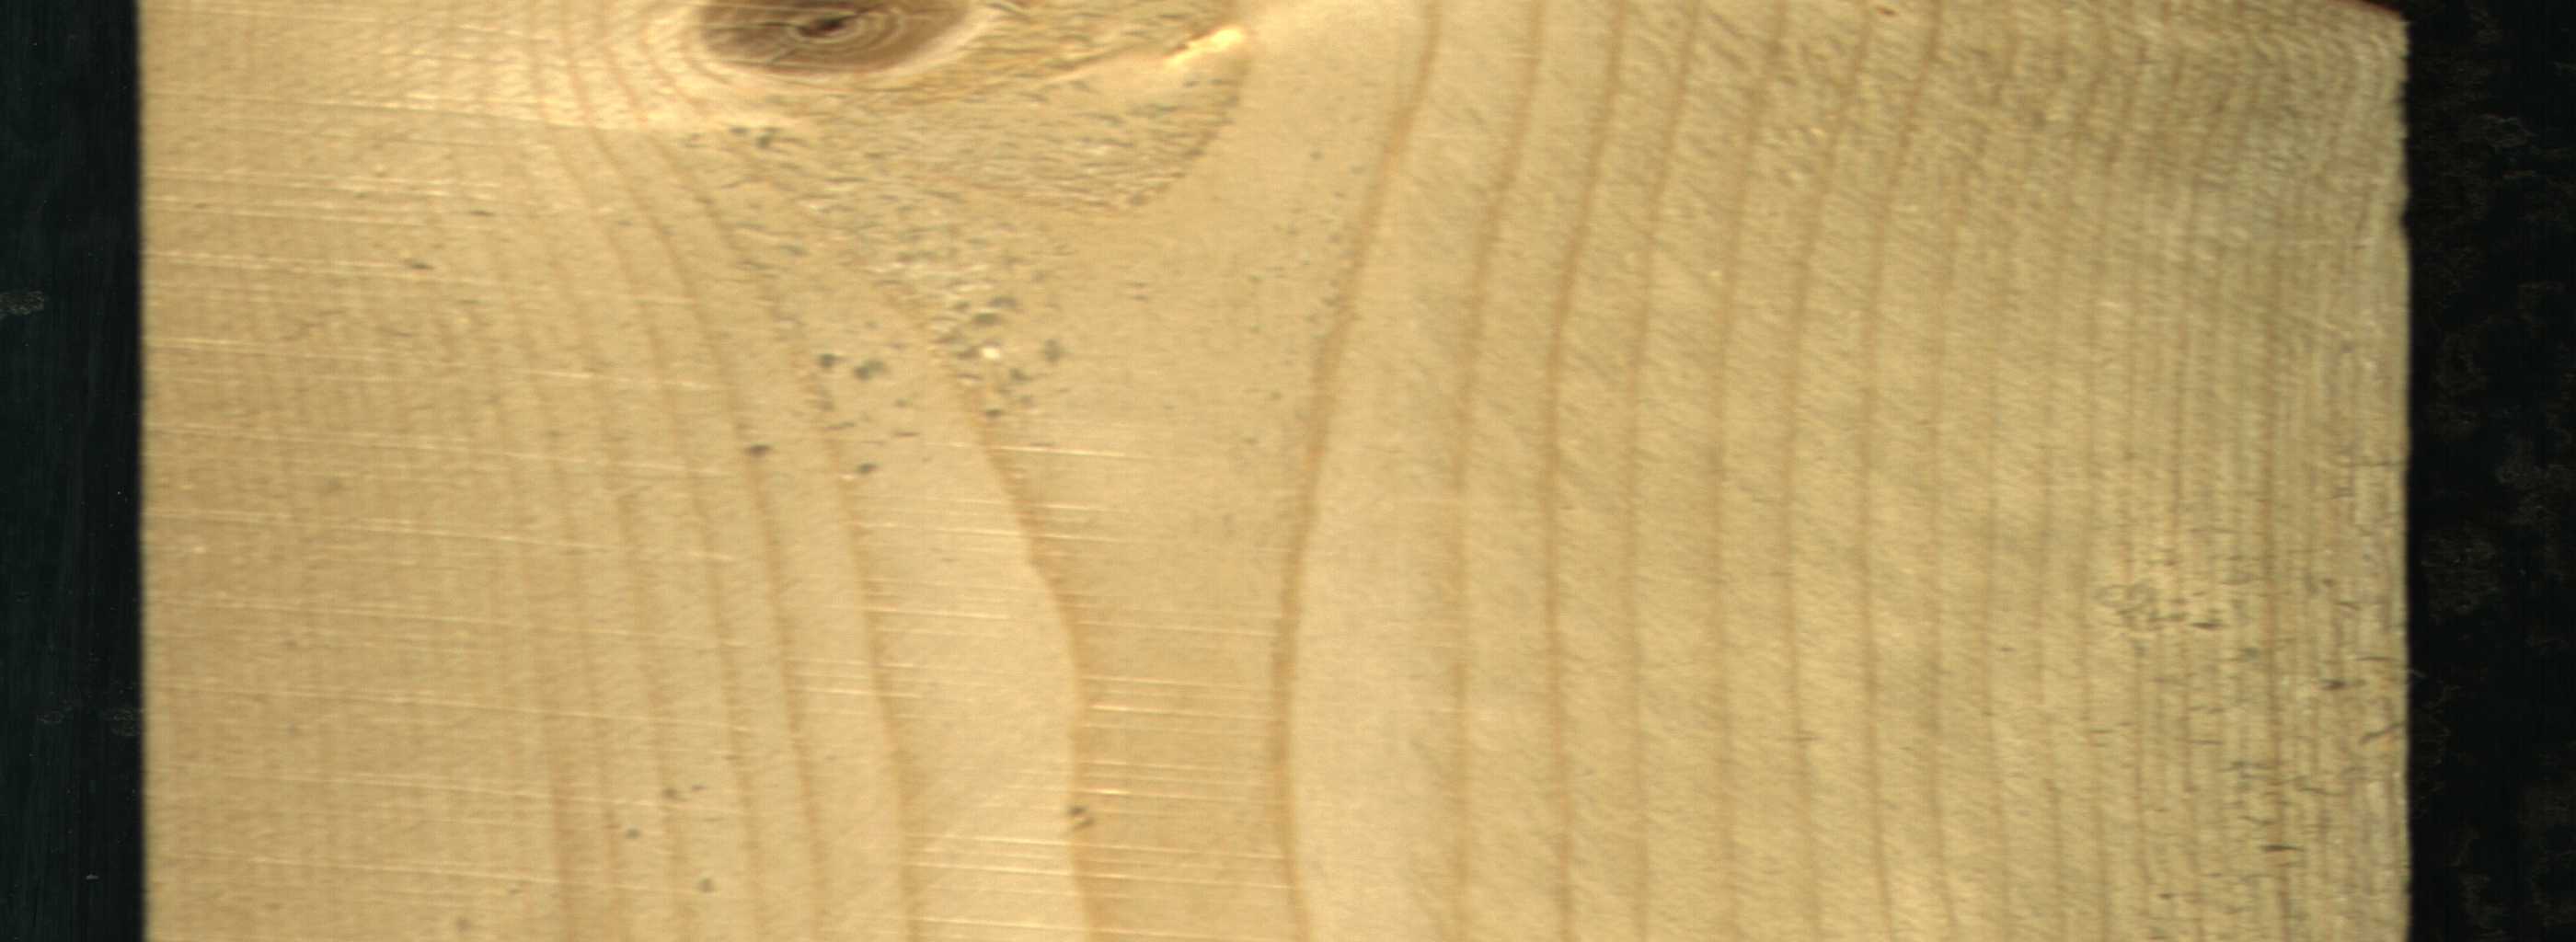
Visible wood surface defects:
Live_Knot